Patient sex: M
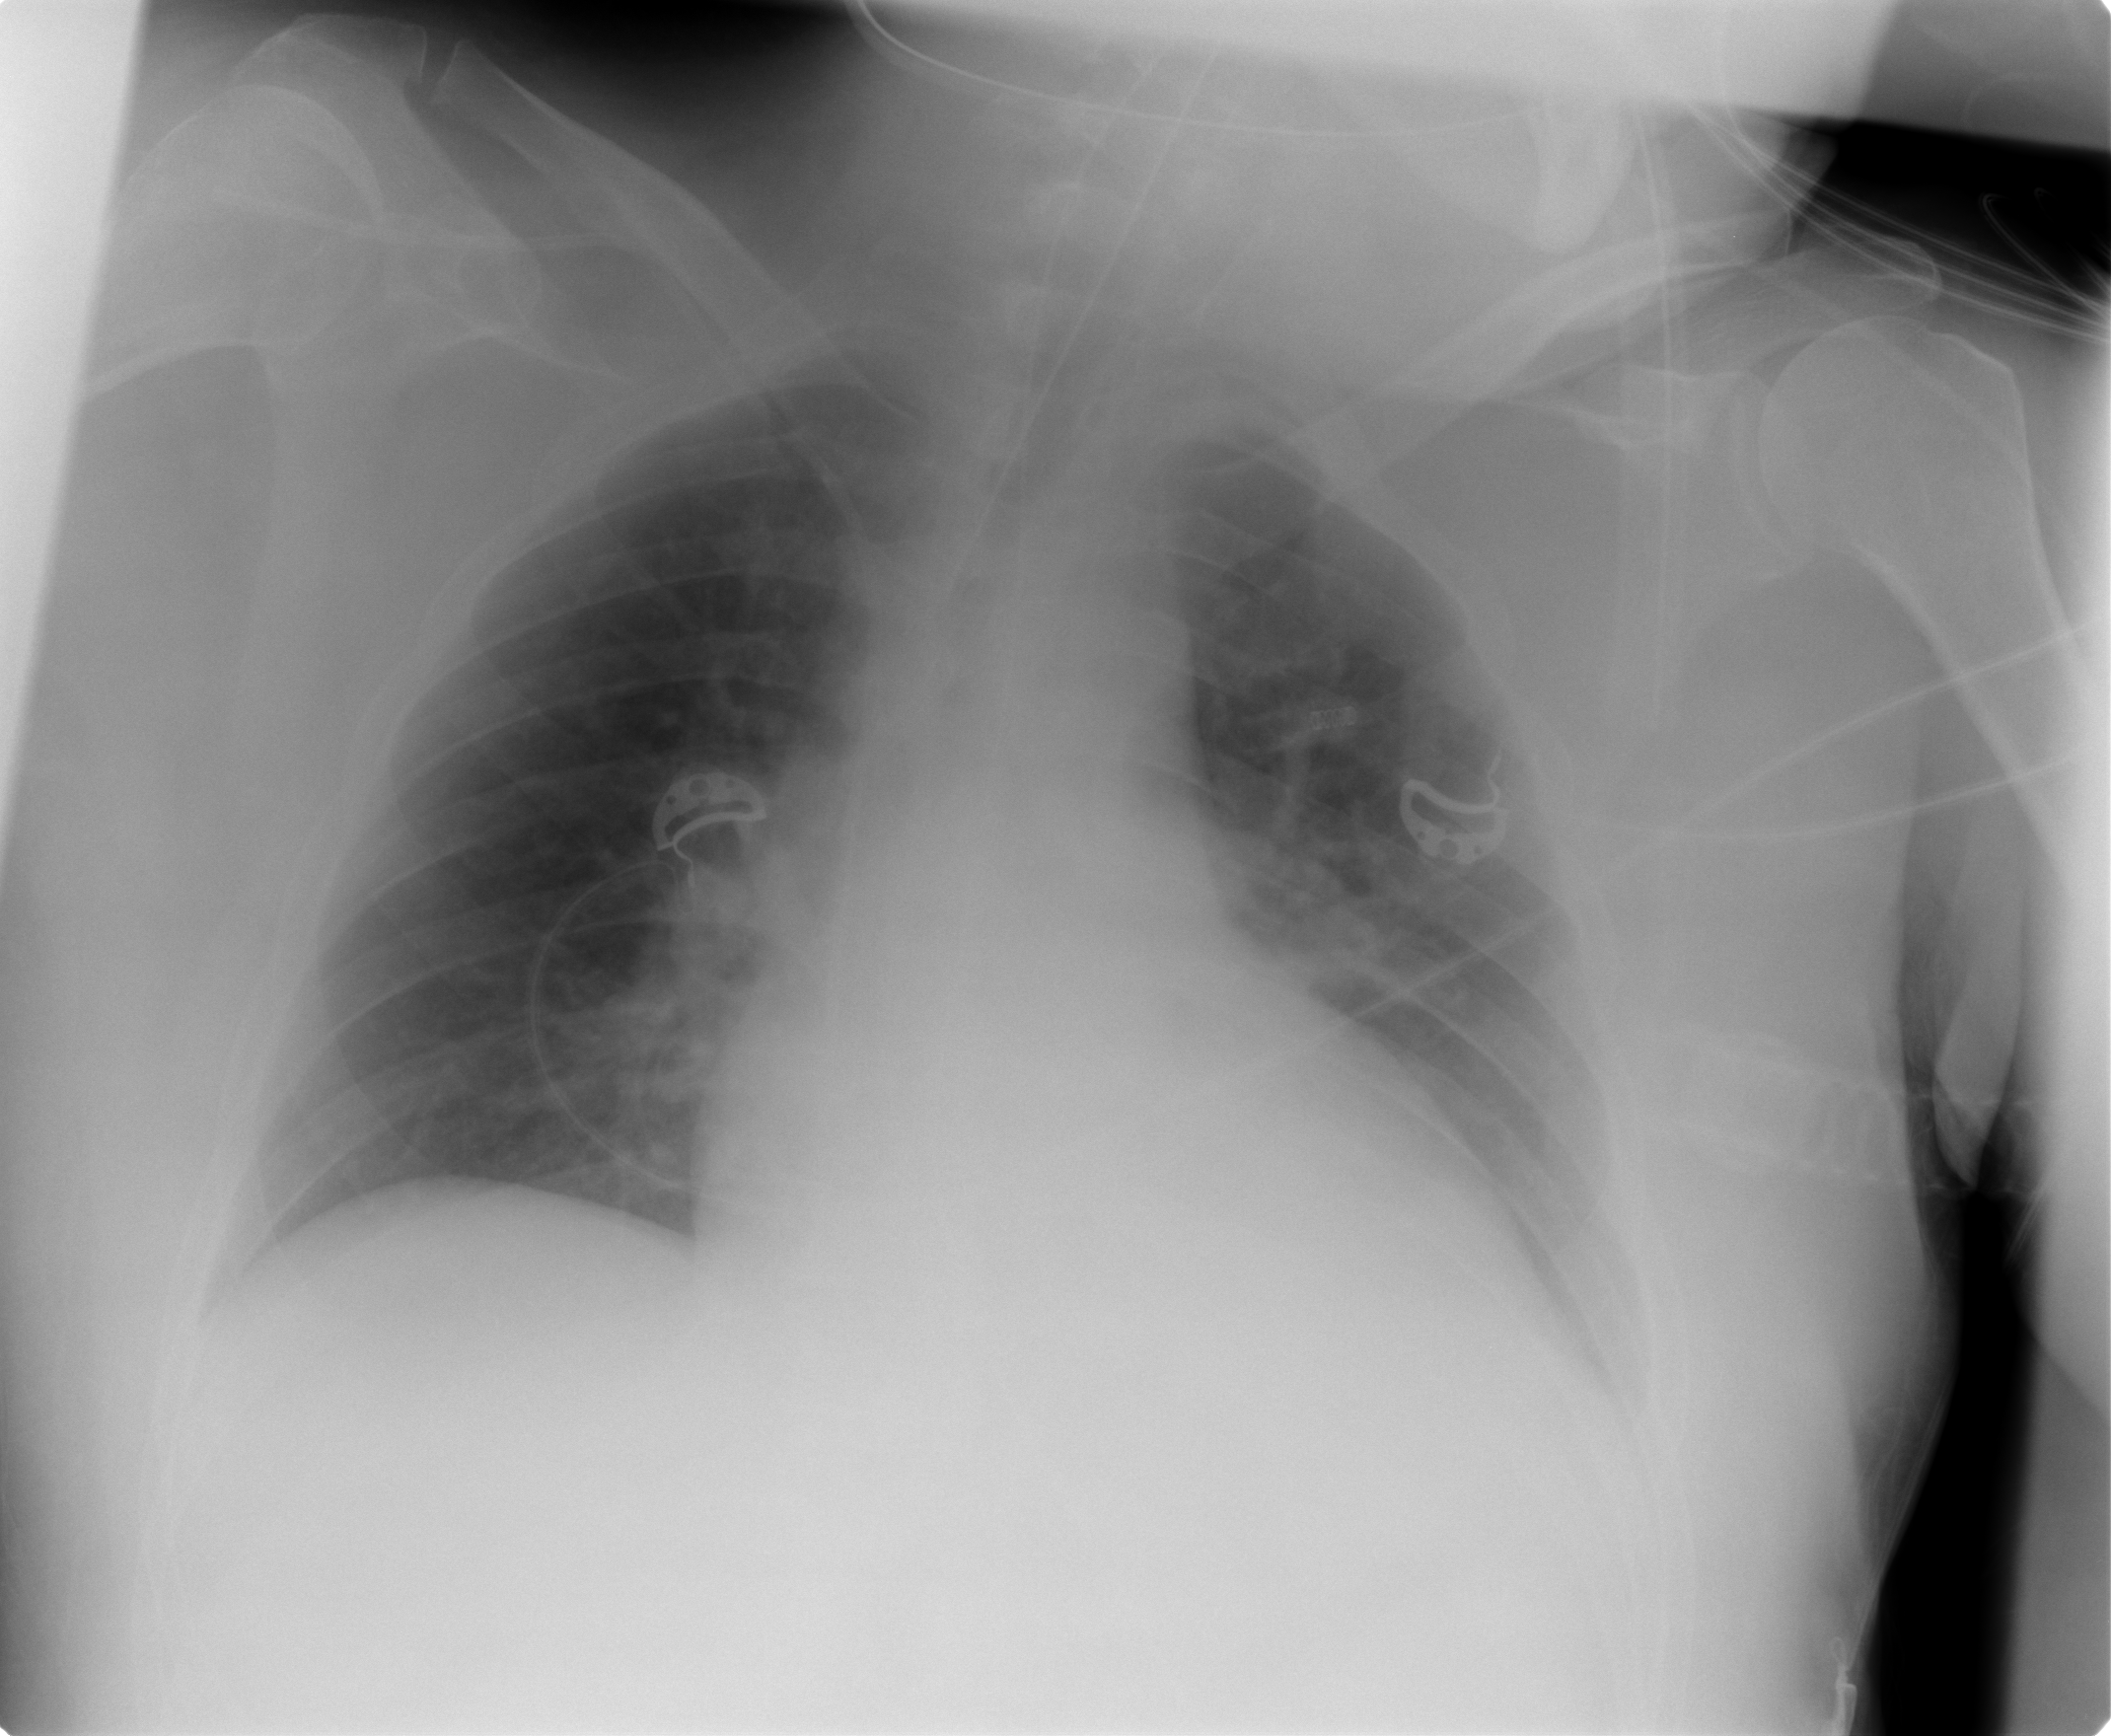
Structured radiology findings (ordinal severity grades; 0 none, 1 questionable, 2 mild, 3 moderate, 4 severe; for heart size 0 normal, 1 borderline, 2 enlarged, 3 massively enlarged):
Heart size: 0
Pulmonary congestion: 0
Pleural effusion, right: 0
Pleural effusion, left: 2
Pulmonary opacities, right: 0
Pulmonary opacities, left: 0
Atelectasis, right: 2
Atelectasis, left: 2